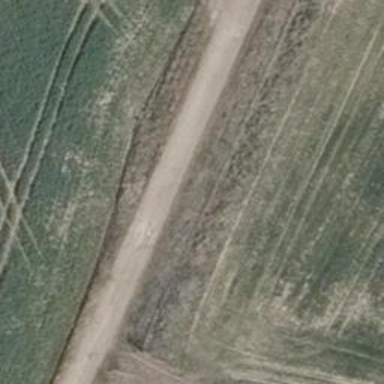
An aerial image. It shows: Track road with grade3 tracktype.